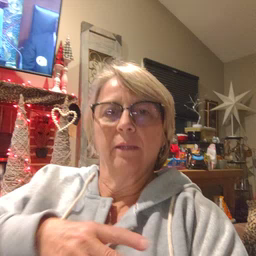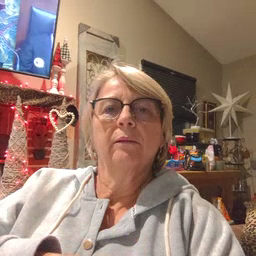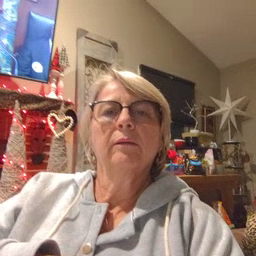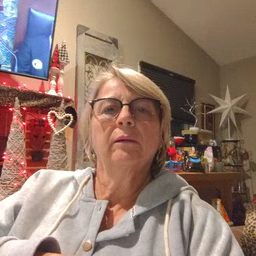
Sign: man